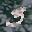
Label: 3